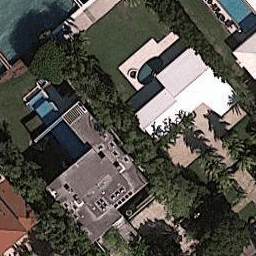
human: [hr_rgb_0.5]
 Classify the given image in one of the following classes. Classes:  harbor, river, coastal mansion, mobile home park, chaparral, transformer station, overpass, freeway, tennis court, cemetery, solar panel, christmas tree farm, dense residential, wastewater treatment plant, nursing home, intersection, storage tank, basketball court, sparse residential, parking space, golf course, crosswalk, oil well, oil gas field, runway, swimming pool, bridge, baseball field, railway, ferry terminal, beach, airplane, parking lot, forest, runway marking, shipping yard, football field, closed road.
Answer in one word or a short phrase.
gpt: coastal mansion